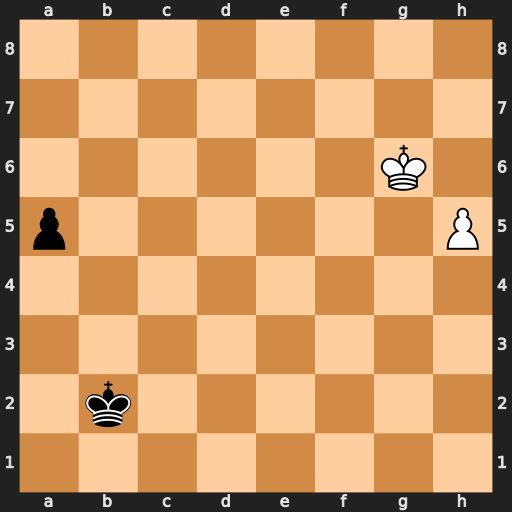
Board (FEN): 8/8/6K1/p6P/8/8/1k6/8
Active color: w
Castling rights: -
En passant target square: -
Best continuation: h6 a4 h7 a3 h8=Q+